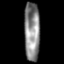
Tissue: prostate
Cell type: Myeloid cells
Senescence score: 0.3124
Nuclear area (px): 913
Mean DAPI intensity: 136.175